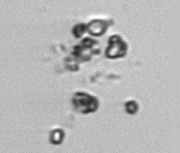
Label: Phaeocystis